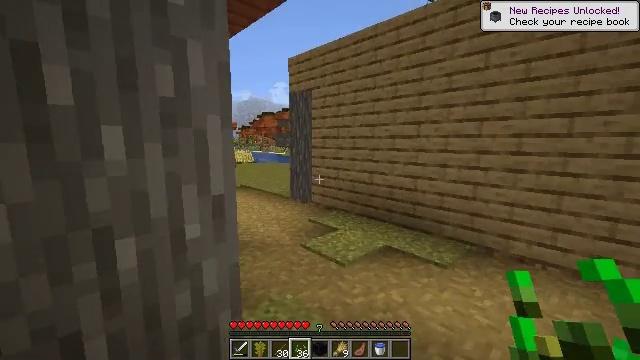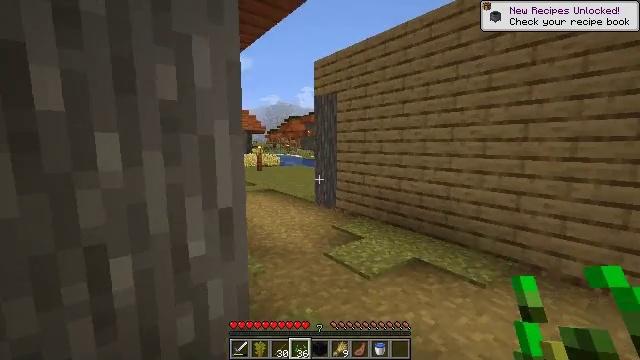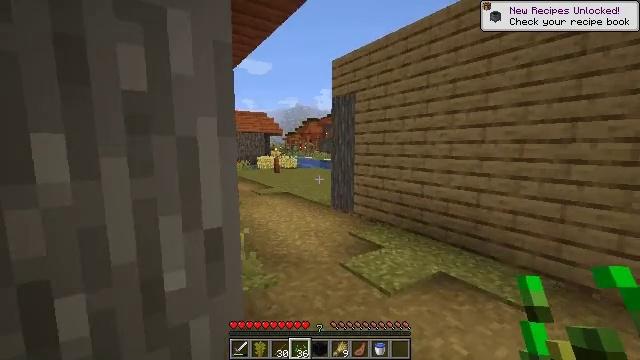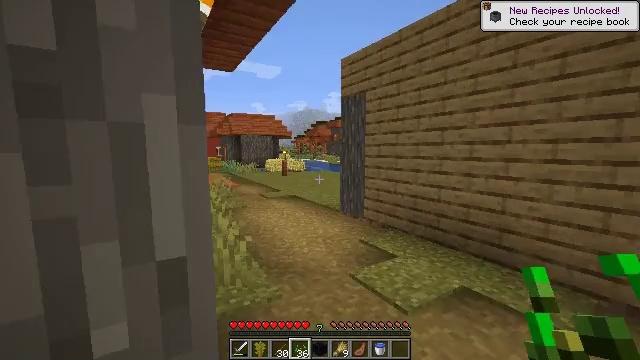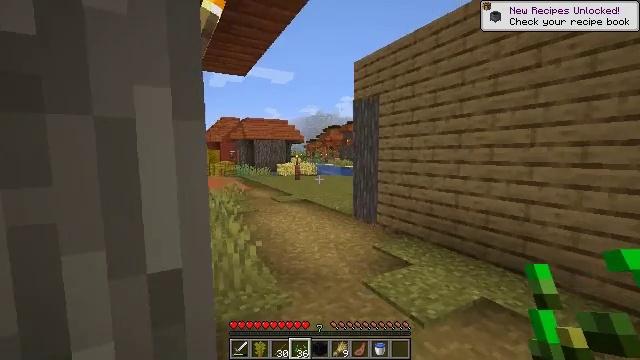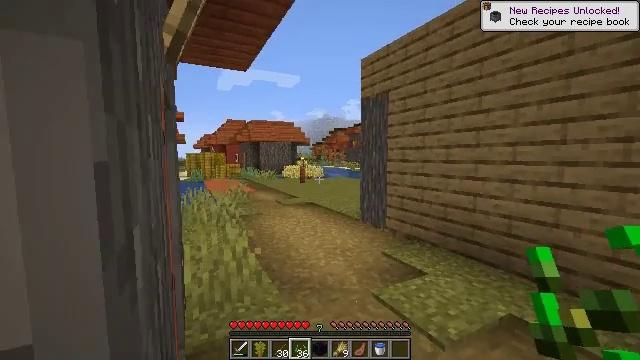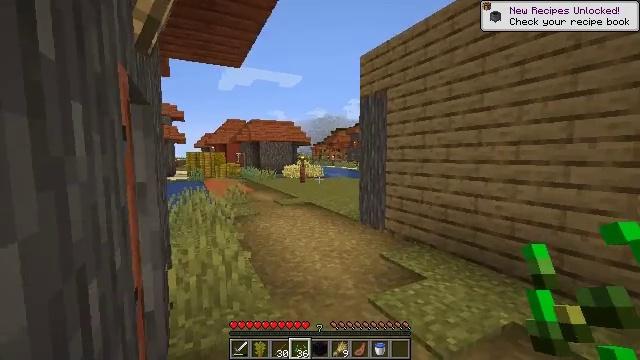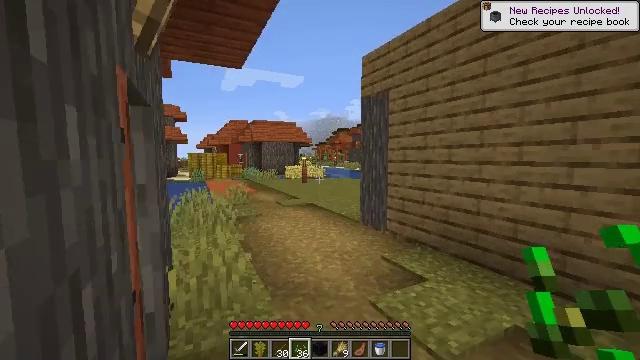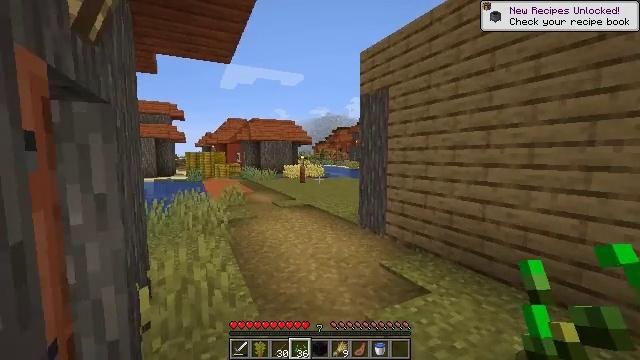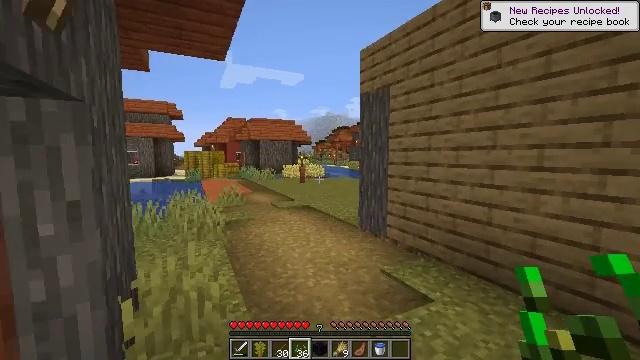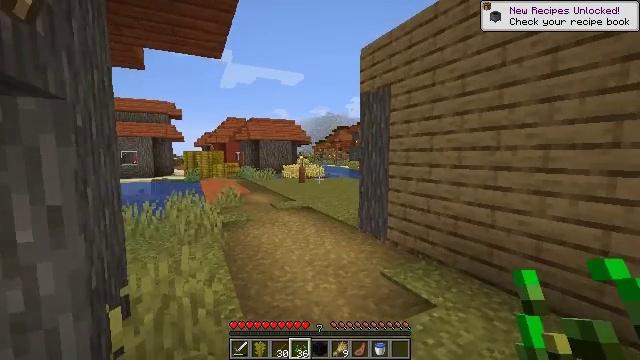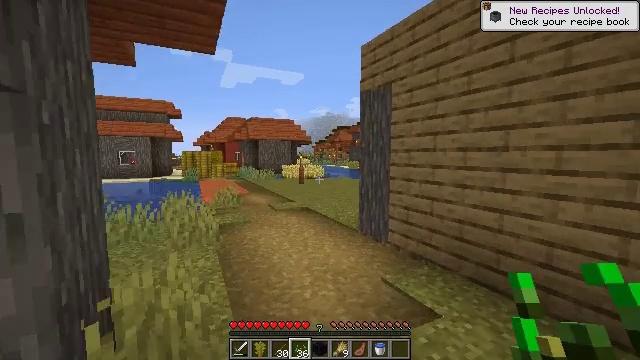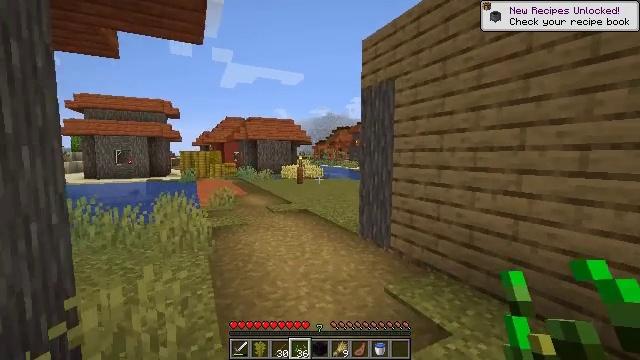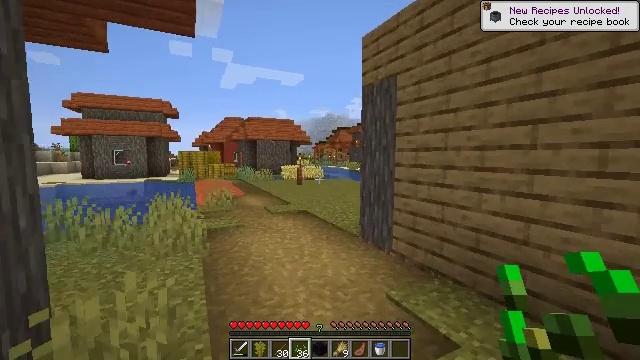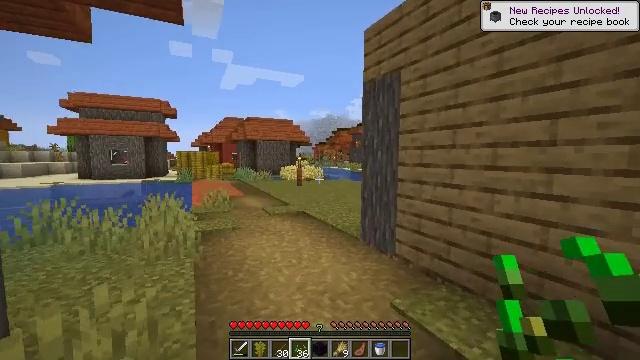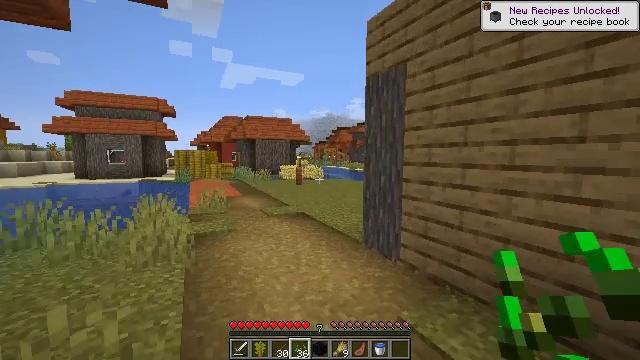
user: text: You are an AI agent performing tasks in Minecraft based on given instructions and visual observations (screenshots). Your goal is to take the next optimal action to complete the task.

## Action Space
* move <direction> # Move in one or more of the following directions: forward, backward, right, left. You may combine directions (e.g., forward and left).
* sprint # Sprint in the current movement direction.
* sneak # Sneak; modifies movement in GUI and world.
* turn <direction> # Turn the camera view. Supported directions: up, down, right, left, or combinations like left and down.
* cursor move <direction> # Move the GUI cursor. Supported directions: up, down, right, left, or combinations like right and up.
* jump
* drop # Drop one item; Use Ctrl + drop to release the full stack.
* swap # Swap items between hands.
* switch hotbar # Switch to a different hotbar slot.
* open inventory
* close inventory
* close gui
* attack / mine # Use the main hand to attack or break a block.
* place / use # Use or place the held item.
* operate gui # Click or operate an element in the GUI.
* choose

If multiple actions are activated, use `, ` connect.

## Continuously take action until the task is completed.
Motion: motion action
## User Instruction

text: Mine block fletching table.
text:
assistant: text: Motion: move forward, turn left
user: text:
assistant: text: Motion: move forward, turn left
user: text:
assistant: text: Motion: move forward, turn left
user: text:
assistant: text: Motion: move forward, turn left
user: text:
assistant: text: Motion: move forward, turn left
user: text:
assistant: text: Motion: move forward
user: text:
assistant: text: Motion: move forward
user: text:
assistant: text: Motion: move forward
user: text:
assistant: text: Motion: move forward
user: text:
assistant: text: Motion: move forward
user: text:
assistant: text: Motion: move forward
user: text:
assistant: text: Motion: move forward
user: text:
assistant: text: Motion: move forward
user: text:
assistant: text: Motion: move forward
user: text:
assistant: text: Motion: move forward
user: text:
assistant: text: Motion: move forward
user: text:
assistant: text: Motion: move forward
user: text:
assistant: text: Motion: move forward
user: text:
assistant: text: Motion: move forward
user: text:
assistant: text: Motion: move forward, turn left
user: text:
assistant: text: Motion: move forward, turn left
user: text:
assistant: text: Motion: move forward, turn left
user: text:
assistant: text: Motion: move forward, turn left
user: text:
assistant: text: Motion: move forward, turn left
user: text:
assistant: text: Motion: move forward, turn left
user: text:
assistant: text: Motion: move forward, turn left
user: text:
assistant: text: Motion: move forward
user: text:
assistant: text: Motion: move forward
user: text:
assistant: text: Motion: move forward
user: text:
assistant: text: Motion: move forward